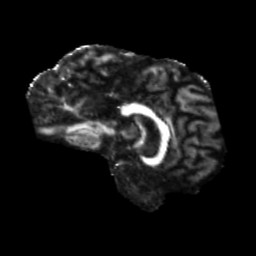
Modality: FA
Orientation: sagittal
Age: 63
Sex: female
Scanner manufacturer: siemens
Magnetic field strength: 3 T
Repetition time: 5.25 s
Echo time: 0.08 s